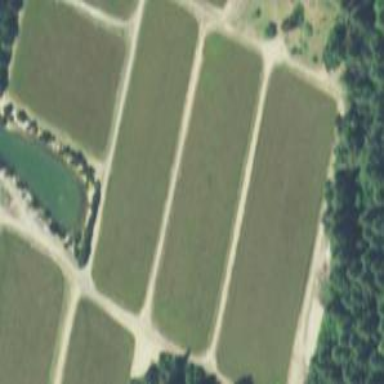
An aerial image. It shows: Farmland with cranberries as the crop.